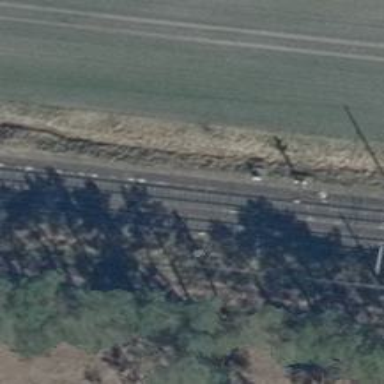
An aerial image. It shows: Railway signal.